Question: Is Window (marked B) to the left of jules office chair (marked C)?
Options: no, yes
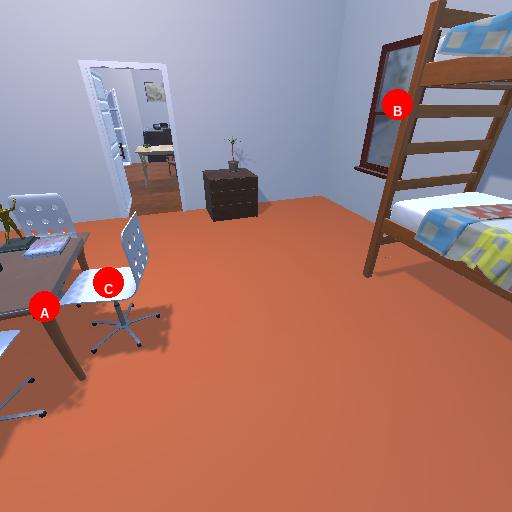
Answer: no